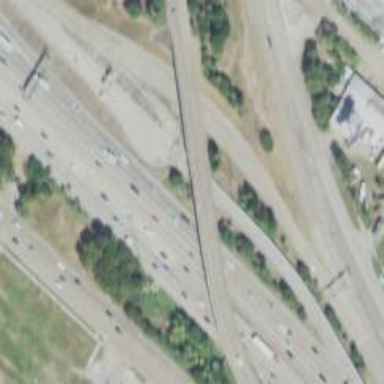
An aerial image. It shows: Motorway junction.